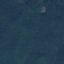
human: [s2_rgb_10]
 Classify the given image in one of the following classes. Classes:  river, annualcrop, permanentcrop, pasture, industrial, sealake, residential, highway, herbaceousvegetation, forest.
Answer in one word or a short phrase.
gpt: Forest